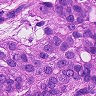
Metastatic tissue present: yes